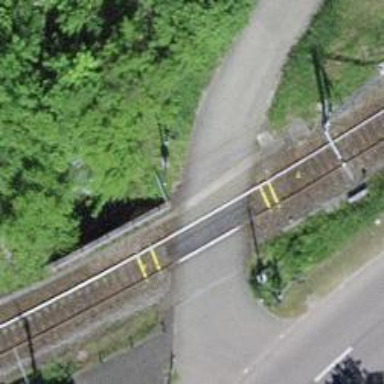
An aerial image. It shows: Crossing for the railway.